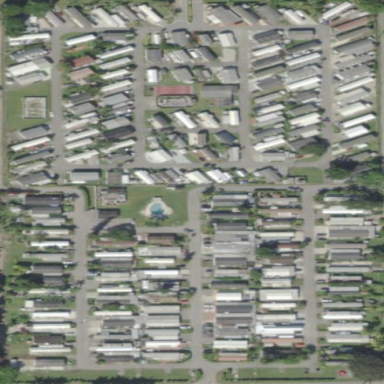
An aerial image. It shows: Residential area known as trailer park.